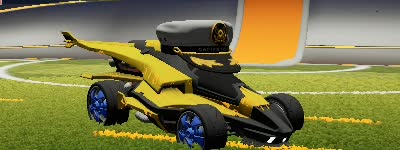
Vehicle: aftershock